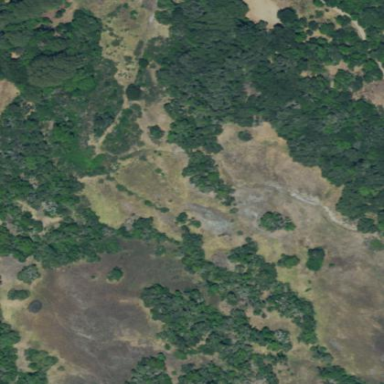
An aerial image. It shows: Area covered in scrub vegetation.